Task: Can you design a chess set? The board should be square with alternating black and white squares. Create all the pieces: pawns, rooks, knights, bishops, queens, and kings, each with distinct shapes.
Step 2947:
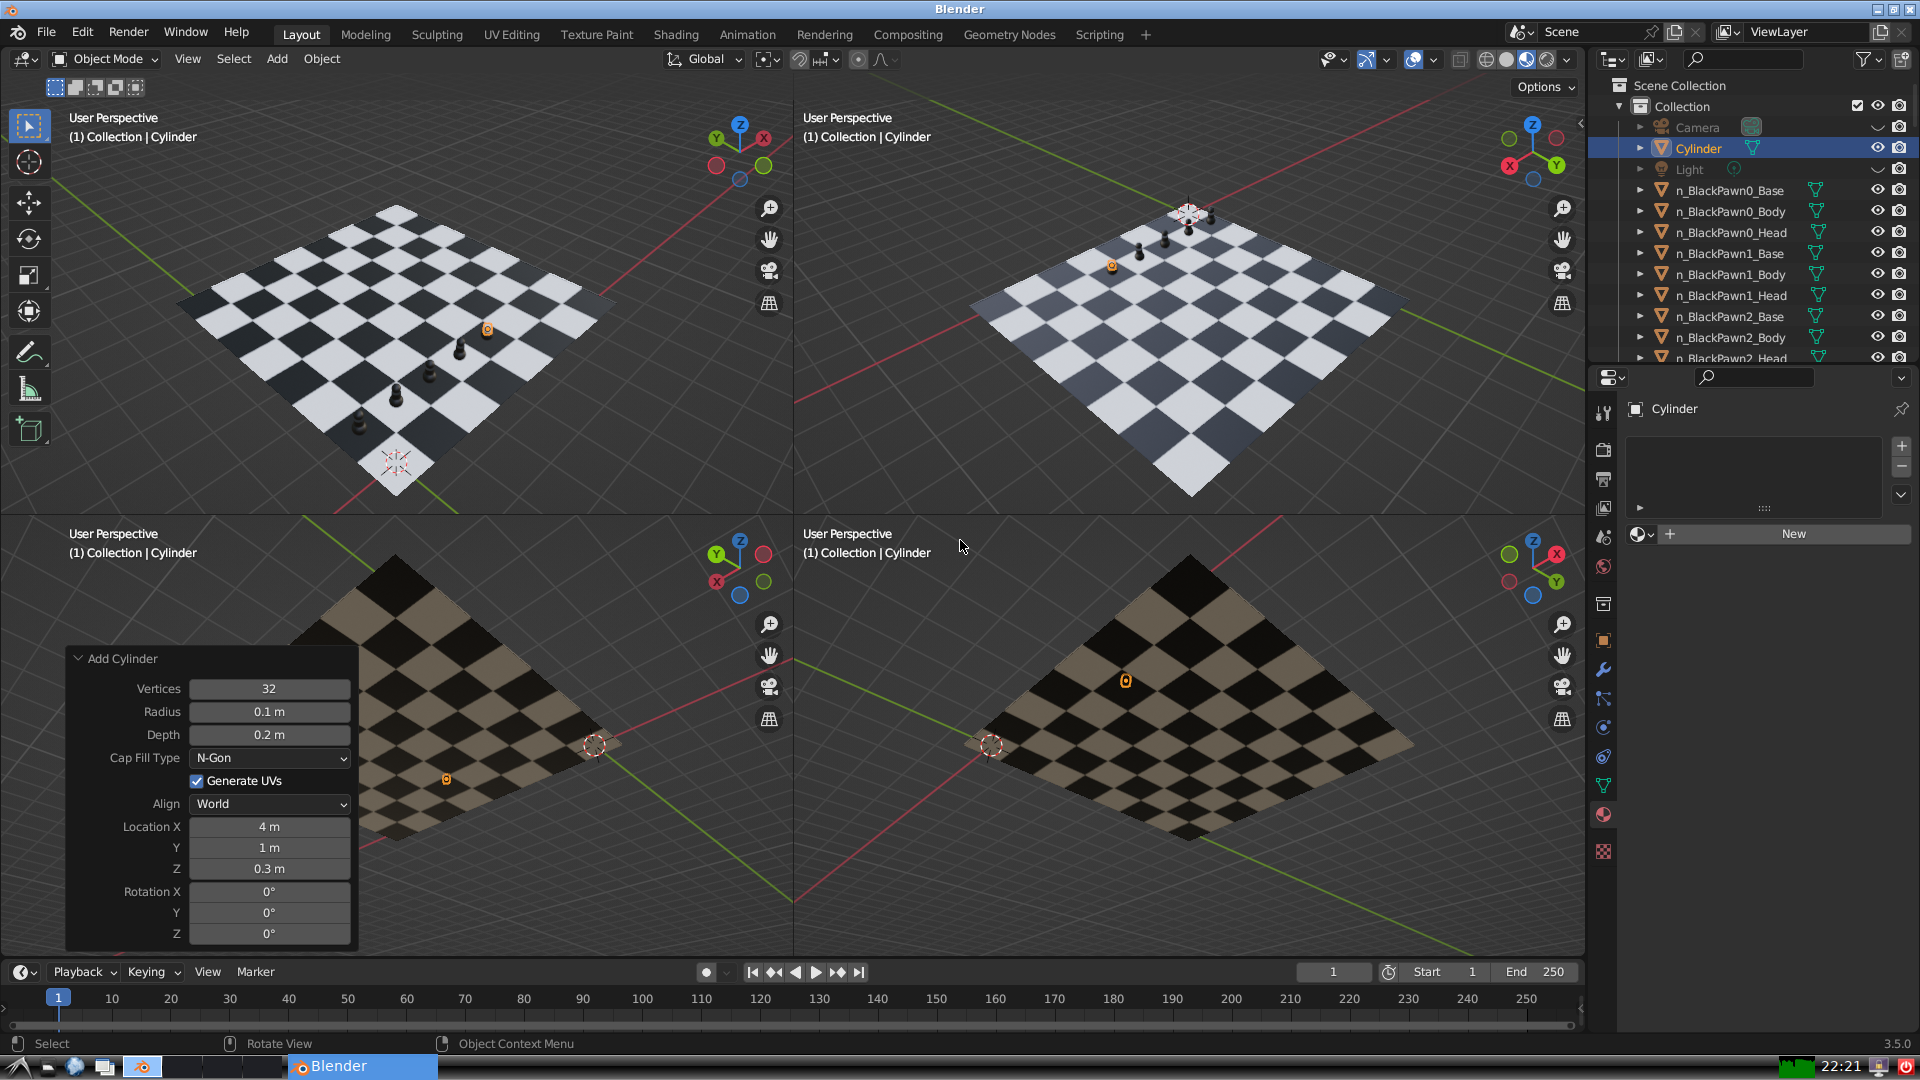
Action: {"mouse_move": [1608, 631]}